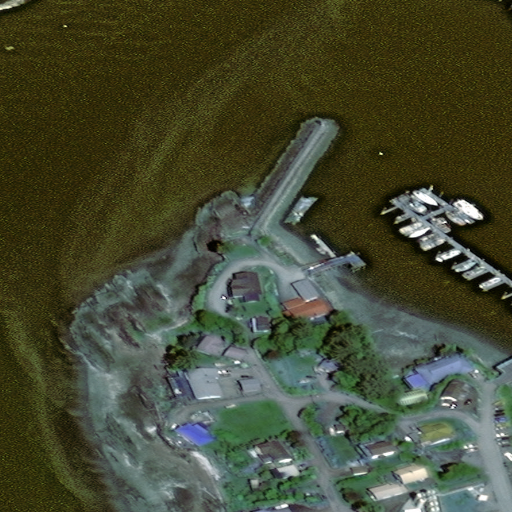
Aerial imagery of cape in Alaska named Point Shekesti containing only unknown